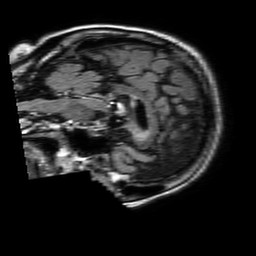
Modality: FLAIR
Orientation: sagittal
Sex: female
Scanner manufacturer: philips
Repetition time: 11 s
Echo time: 0.125 s